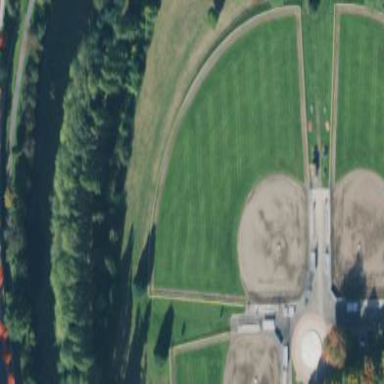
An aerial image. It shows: Baseball pitch for leisure and sports activities.